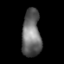
Tissue: lung
Cell type: Epithelial cells
Senescence score: 0.2315
Nuclear area (px): 872
Mean DAPI intensity: 105.154